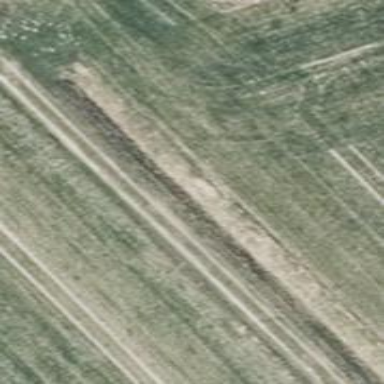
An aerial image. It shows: Grass track with grade2 tracktype.